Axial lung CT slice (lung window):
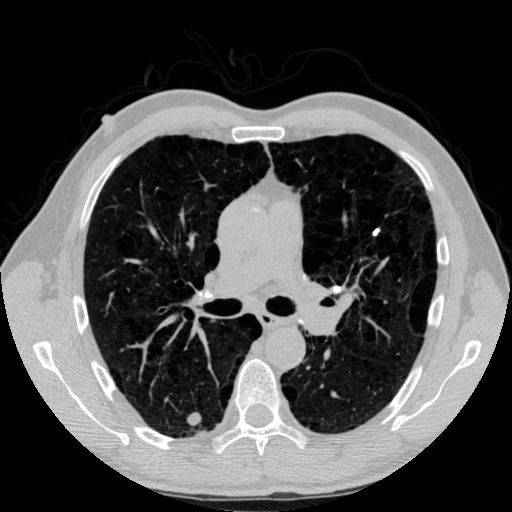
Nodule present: yes
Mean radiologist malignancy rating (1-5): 2.75